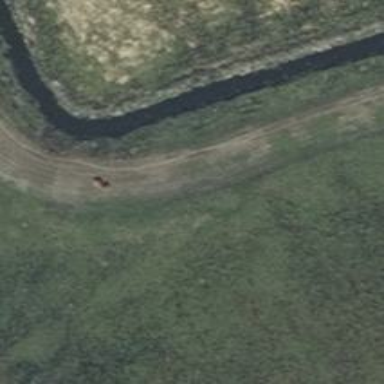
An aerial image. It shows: Track road with grass surface.